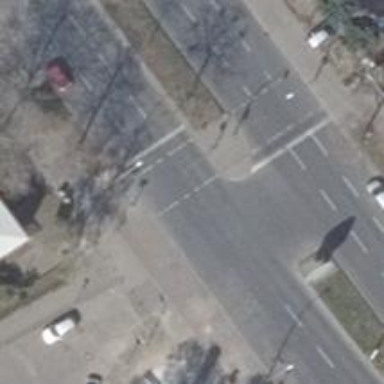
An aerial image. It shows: Road crossing with traffic signals and pedestrian island.